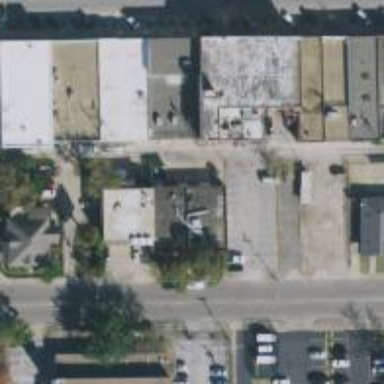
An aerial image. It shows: Alleyway designated as service road.